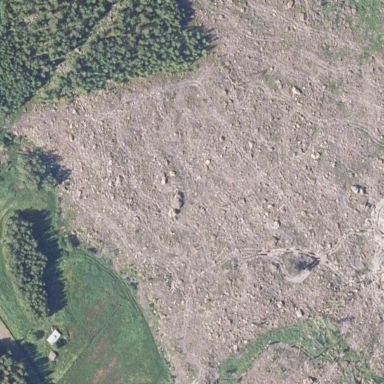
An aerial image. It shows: Clearcut logging area with scrub vegetation.